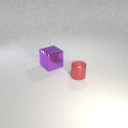
large purple metal cube to the left of small red metal cylinder